Question: Consider the following table:

What I would like to be able to do is create something like on the right hand side. This essentially requires telling Excel to sum all values for which the cell is zero until it encounters a 1, at which point it should begin the count again. I imagine this can be done using VBA, so I just need to determine how to actually set up that code. I imagine that the building blocks should be something like this:
'''
Dim row As Long
Dim sum As List
row = Excel row definition
While ColB <> ""
If ColB.value = 0
Append ColC.value to Sum
Else Do Nothing
row = row + 1
Loop
'''
Any help with the structure and syntax of the code would be much appreciated.
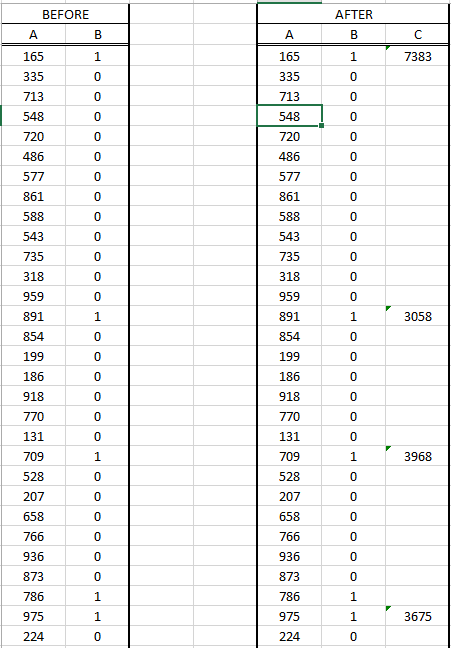
Answer: Try this:
'''
Sub test()
Dim cel As Range, sRng As Range, oRng As Range, Rng As Range
Dim i As Long: i = 1
On Error GoTo halt
With Sheet1
.AutoFilterMode = False
Set Rng = .Range("B1", .Range("B" & .Rows.Count).End(xlUp))
Rng.AutoFilter 1, 0
Set sRng = Rng.Offset(1, -1).Resize(Rng.Rows.Count - 1) _
.SpecialCells(xlCellTypeVisible)
Rng.AutoFilter 1, 1
Set oRng = Rng.Offset(1, 0).SpecialCells(xlCellTypeVisible)
.AutoFilterMode = False
End With
If sRng.Areas.Count >= oRng.Areas.Count Then i = 2
For Each cel In oRng.Areas
If i > sRng.Areas.Count Then Exit For
If cel.Cells.Count = 1 Then
cel.Offset(0, 1).Formula = _
"=SUM(" & sRng.Areas(i).Address(True, True) & ")"
Else
cel.Cells(cel.Cells.Count).Offset(0, 1).Formula = _
"=SUM(" & sRng.Areas(i).Address(True, True) & ")"
End If
i = i + 1
Next
Exit Sub
halt:
Sheet1.AutoFilterMode = False
End Sub
'''
Above works regardless of how many zero's or one's you have in Column B.
If error occurs, it will exit. I leave the coding on how you want the error handled.